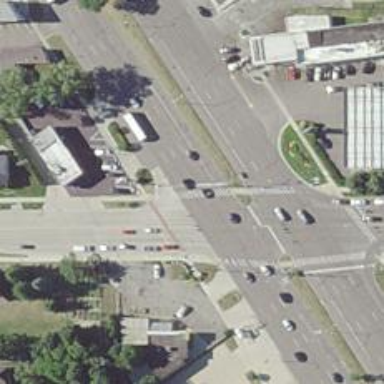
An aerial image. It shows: Crossing road.